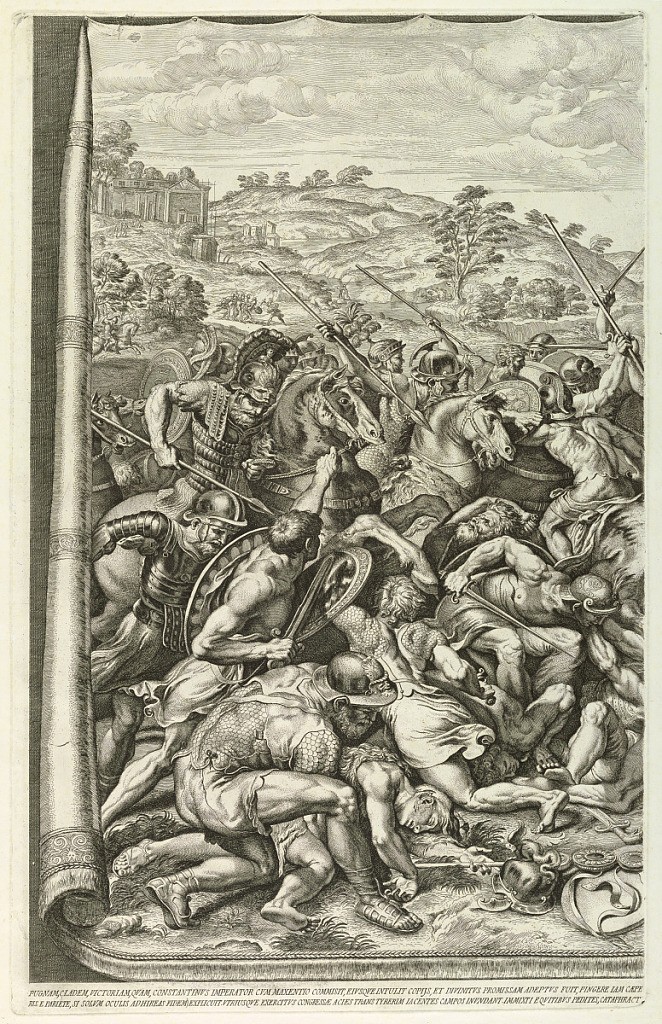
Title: The Battle of Constantine
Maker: Pietro Aquila, Italian, d. 1692
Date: ca. 1680-1700
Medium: Engraving on paper
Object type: Print
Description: One of four vertical plates, together making a horizontal composition. Raphael's Battle of Constantine, in the Vatican, conceived as a tapestry.